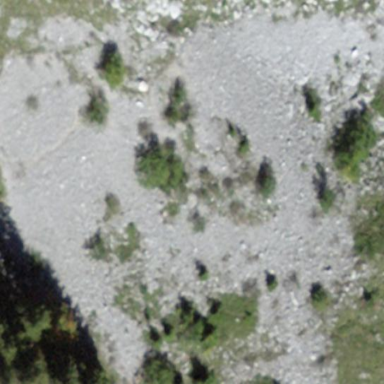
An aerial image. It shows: Scree landscape.